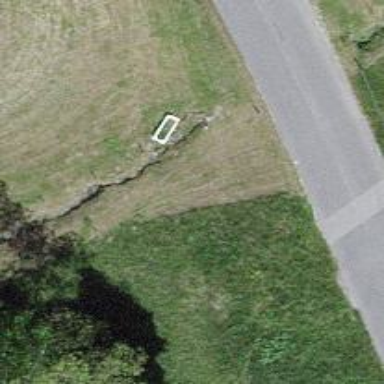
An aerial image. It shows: Culvert tunnel.